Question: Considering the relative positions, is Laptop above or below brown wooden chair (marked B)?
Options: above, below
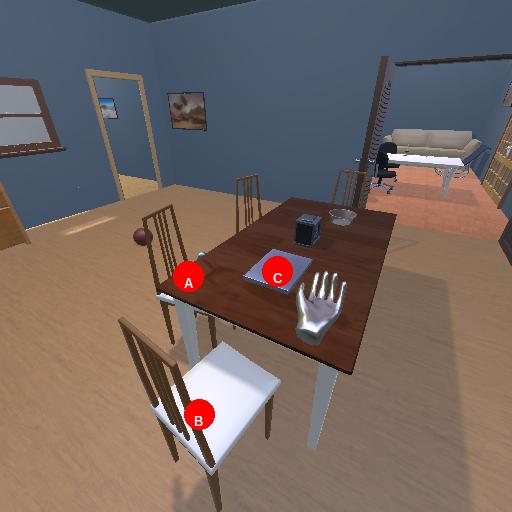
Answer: above